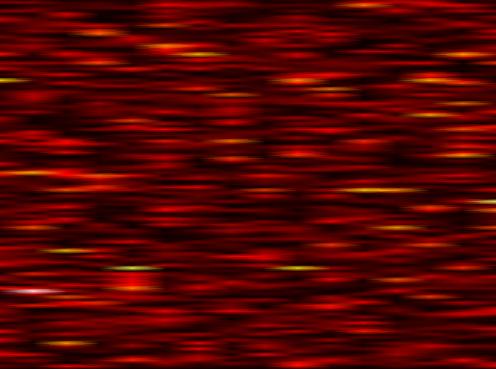
Label: FOFDM